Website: lowes
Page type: stored-credit-cards
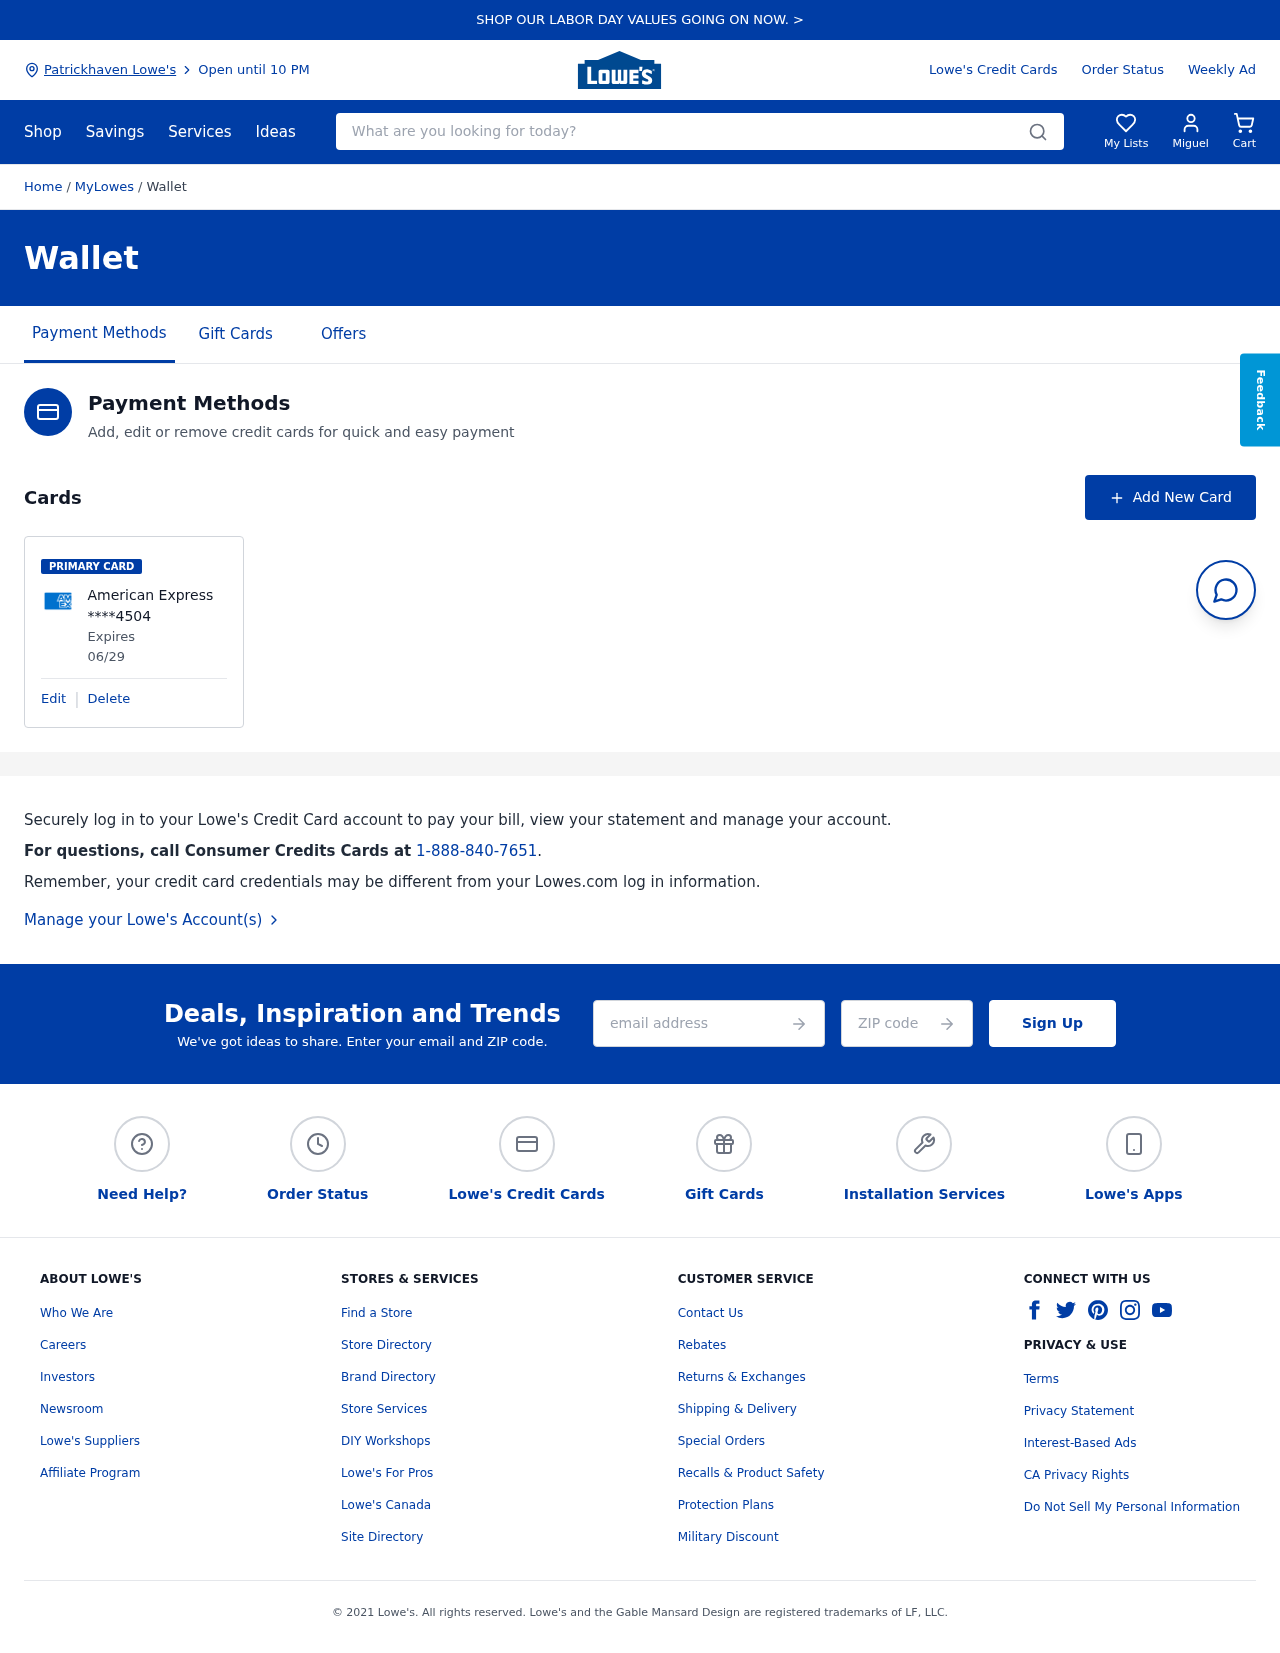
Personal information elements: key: PII_CARD_EXPIRY
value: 06/29
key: PII_CARD_LAST4
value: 4504
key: PII_CARD_TYPE
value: American Express
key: PII_CITY
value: Patrickhaven Lowe's
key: PII_EMAIL
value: miguelhoward@hotmail.com
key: PII_FIRSTNAME
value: Miguel
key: PII_POSTCODE
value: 83544
Search elements: key: HEADER_SEARCH
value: What are you looking for today?